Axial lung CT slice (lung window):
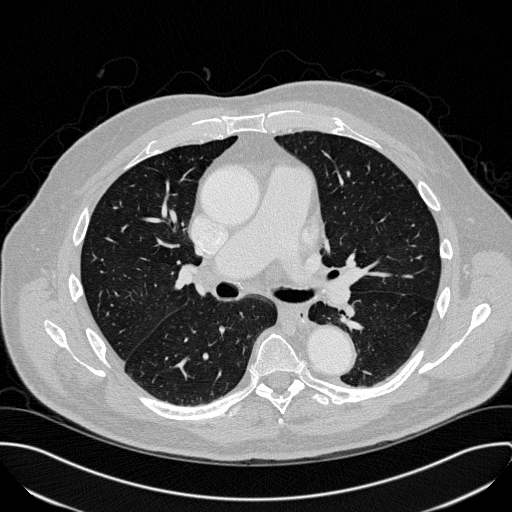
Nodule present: no